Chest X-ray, PA view. Patient: 27 years old, sex M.
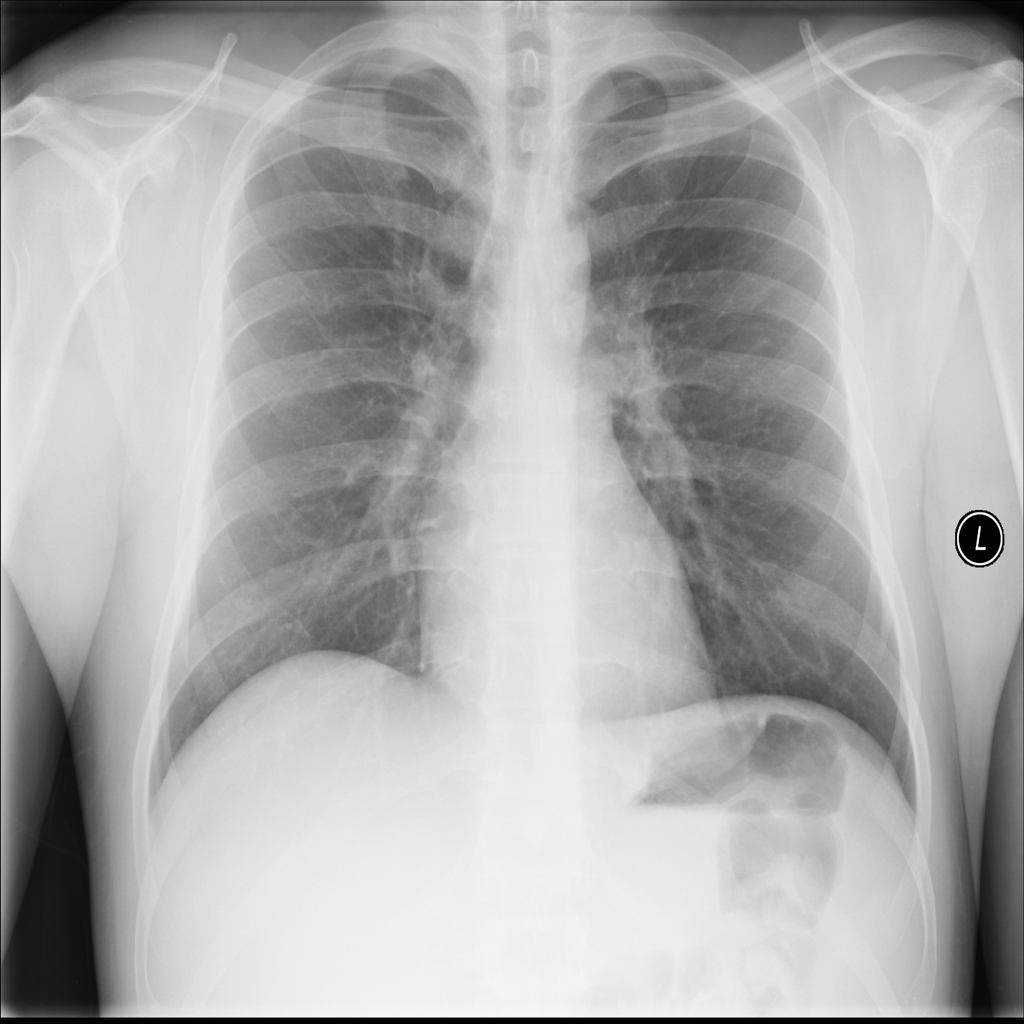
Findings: No Finding